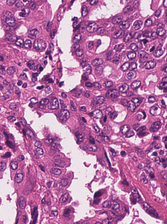
Tumor epithelial tissue: yes
Tumor-associated stroma tissue: no
Normal tissue: no